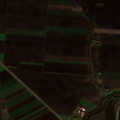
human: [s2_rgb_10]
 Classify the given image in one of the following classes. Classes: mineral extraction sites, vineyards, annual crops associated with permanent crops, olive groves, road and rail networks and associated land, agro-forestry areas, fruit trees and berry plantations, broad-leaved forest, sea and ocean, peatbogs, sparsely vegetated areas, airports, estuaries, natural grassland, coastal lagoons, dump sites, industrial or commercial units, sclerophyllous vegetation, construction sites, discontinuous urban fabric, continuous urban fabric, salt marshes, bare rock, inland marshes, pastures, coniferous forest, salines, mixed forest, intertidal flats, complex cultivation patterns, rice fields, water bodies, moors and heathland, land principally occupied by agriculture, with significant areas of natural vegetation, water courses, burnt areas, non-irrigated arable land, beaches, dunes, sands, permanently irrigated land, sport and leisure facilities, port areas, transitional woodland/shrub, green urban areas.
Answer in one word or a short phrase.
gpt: sport and leisure facilities, non-irrigated arable land, complex cultivation patterns, water courses